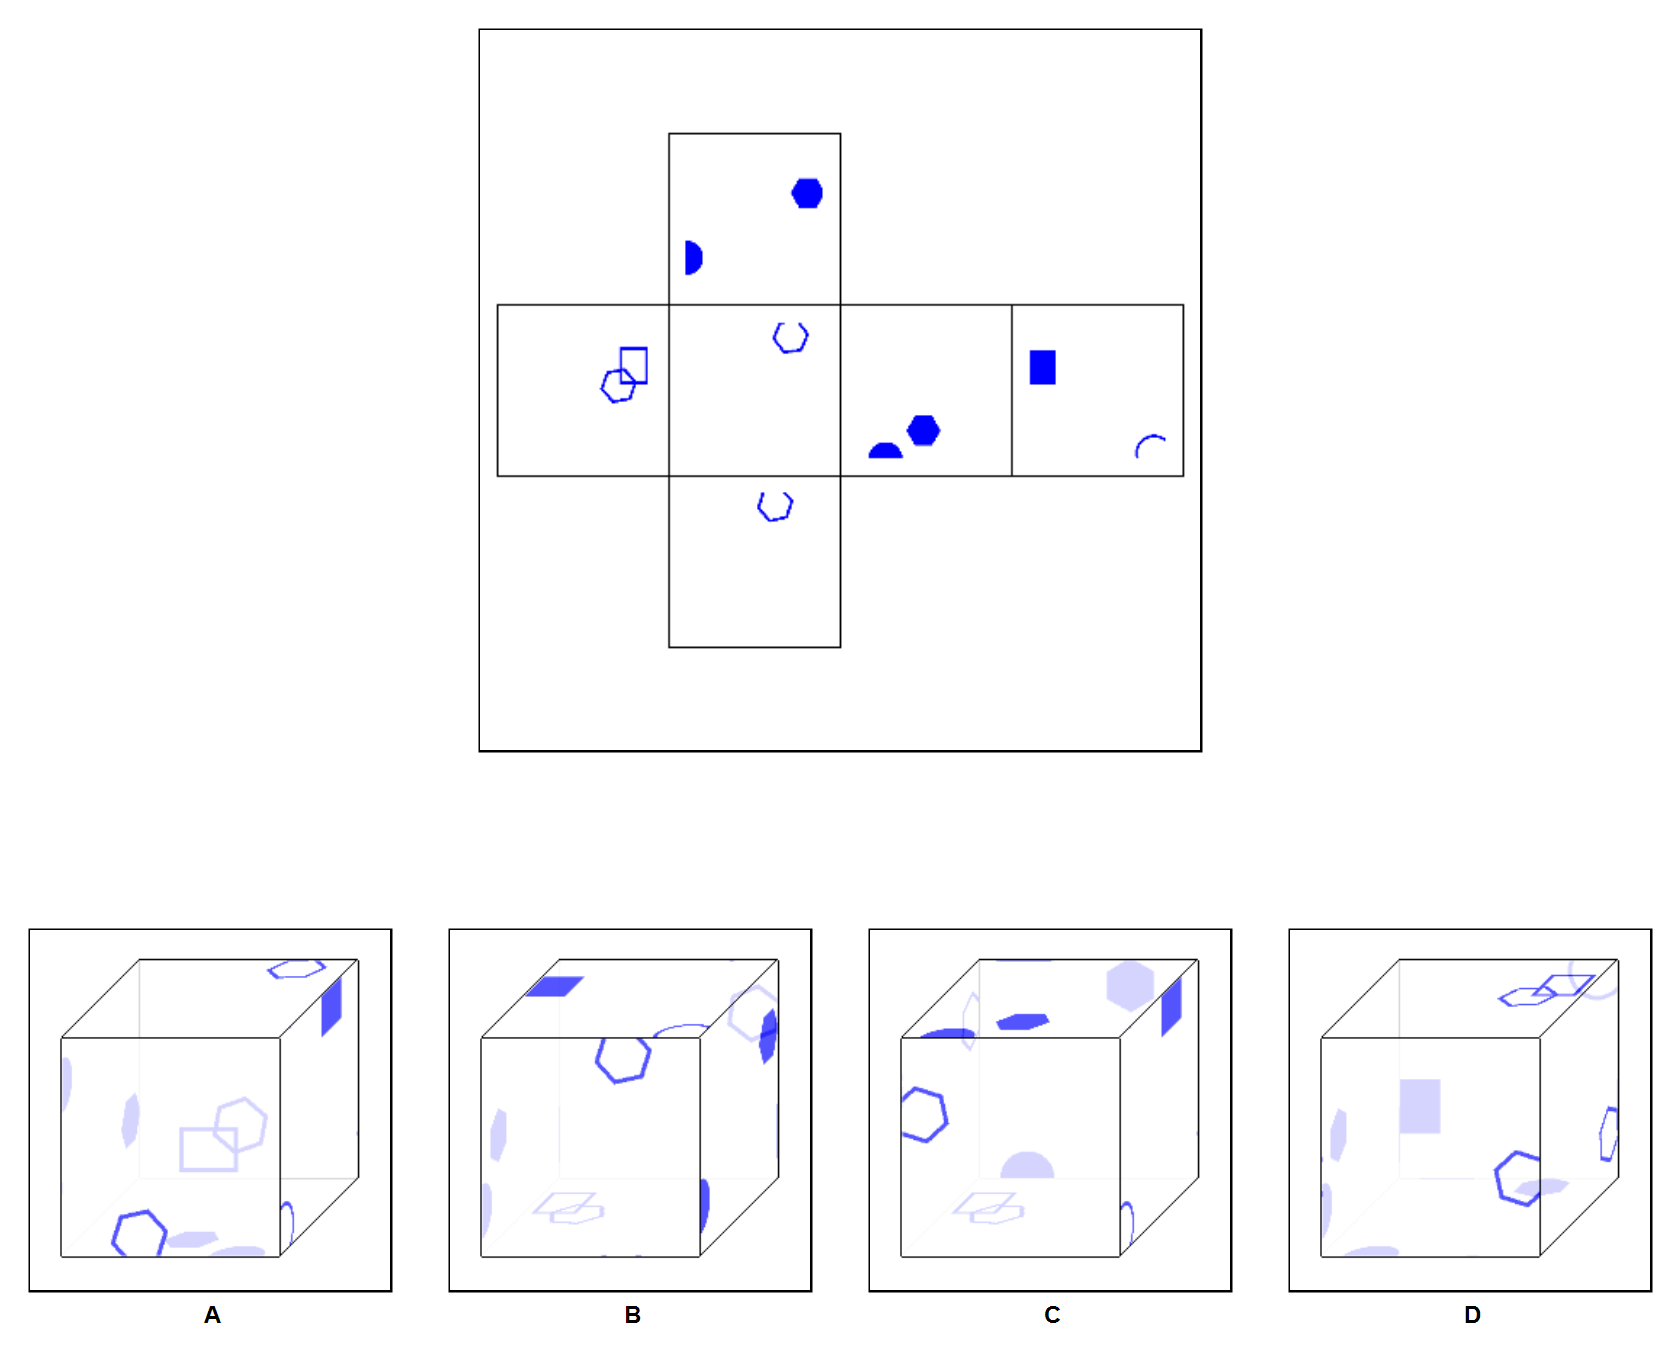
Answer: C